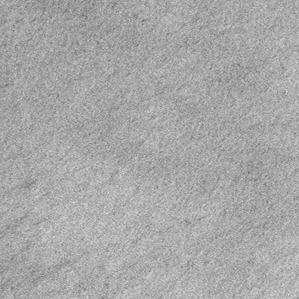
Label: frost